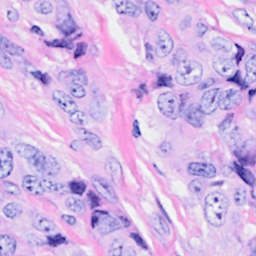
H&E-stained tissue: Breast